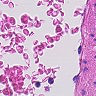
Metastatic tissue present: no